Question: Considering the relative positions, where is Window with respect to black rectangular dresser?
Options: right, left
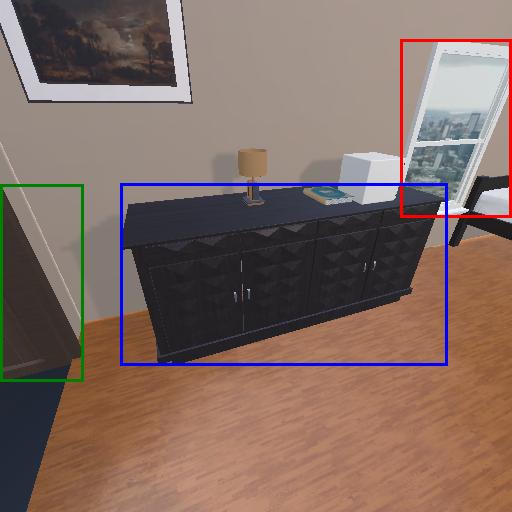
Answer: right